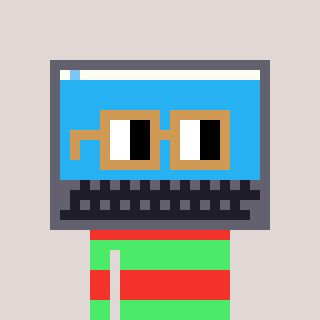
a pixel art character with square brown glasses, a laptop-shaped head and a teal-colored body on a warm background